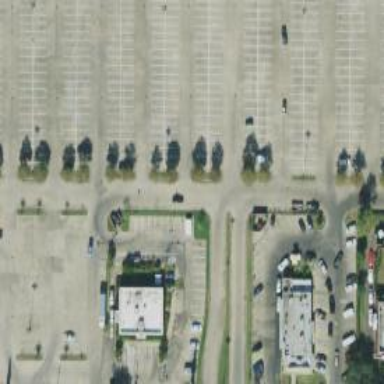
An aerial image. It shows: Parking space is available.